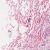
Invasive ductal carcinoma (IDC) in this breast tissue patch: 0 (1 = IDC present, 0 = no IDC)